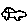
Label: car